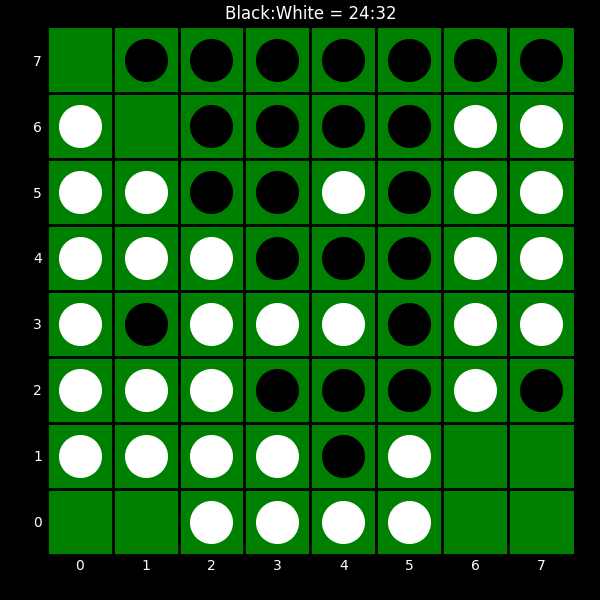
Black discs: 24
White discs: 32